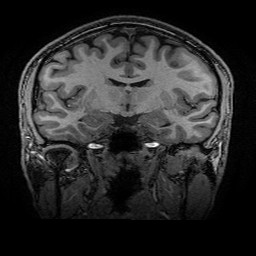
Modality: T1w
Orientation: sagittal
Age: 26
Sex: male
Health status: healthy
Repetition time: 2.53 s
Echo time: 0.0034 s